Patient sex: M
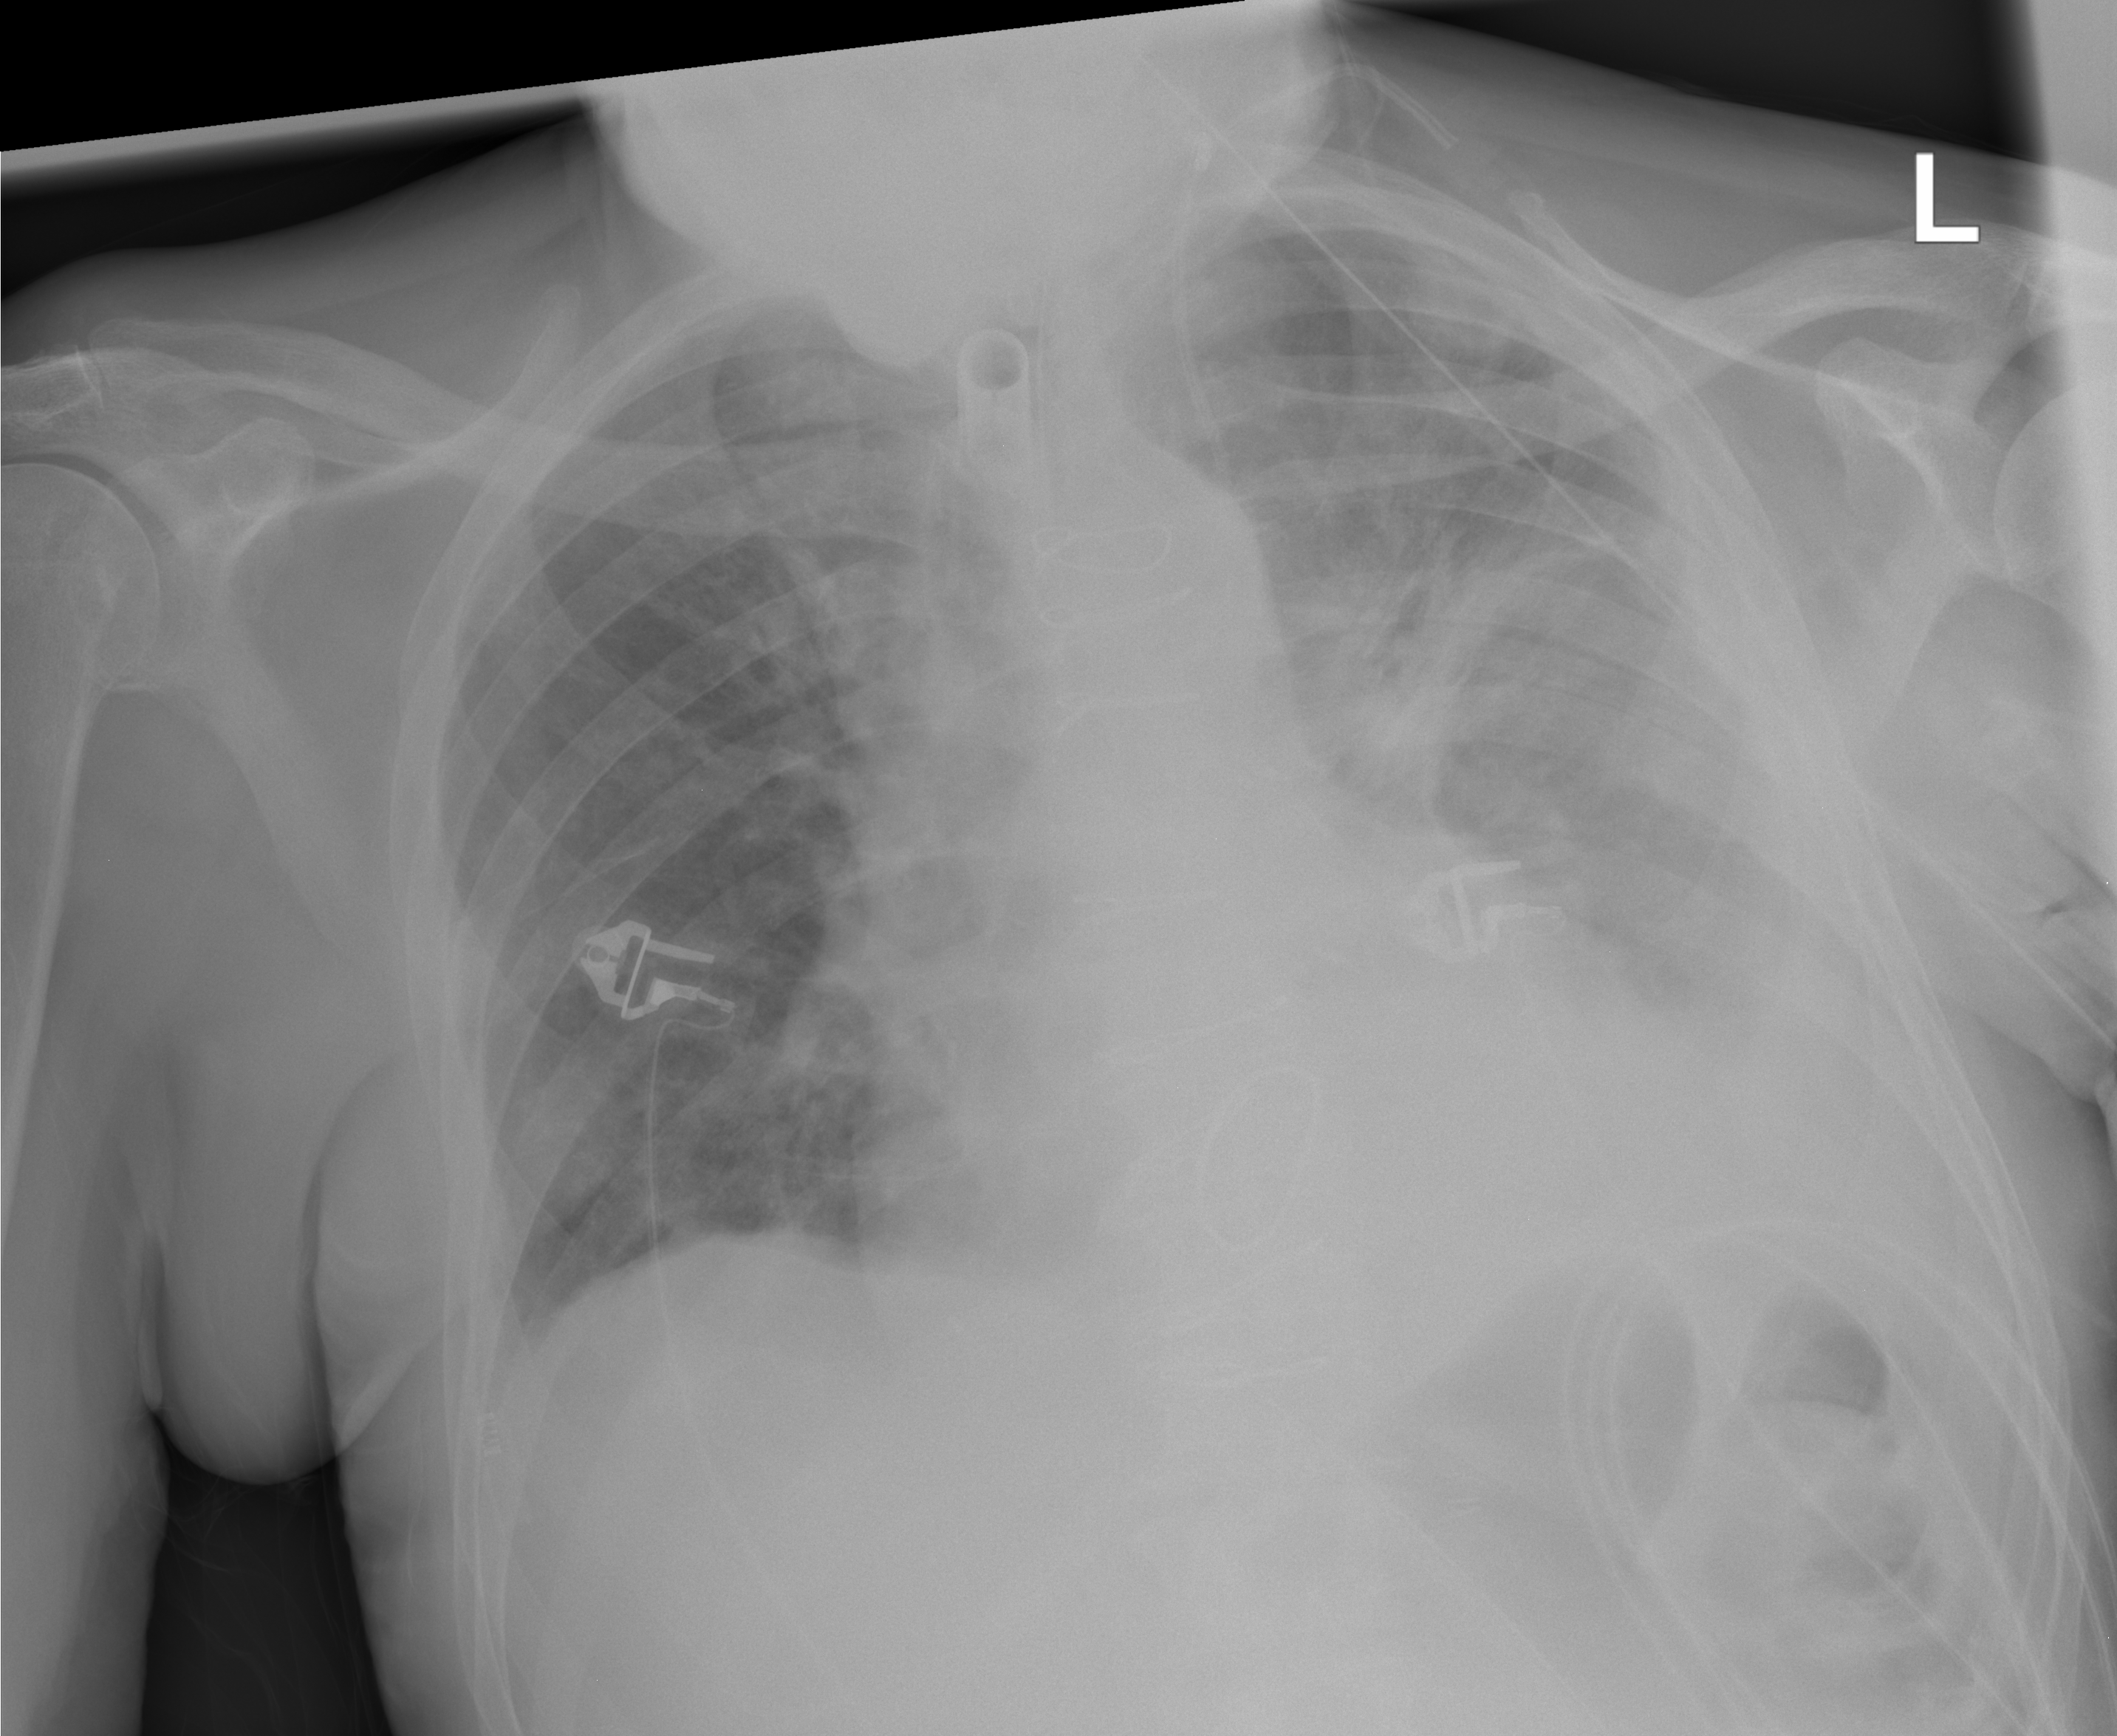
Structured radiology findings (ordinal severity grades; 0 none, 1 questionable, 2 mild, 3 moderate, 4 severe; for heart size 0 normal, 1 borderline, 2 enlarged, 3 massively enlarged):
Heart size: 2
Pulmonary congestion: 2
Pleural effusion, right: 2
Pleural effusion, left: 3
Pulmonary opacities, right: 2
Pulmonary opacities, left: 2
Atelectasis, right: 2
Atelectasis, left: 3